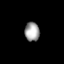
Tissue: lung
Cell type: Epithelial cells
Senescence score: 0.2071
Nuclear area (px): 277
Mean DAPI intensity: 160.13